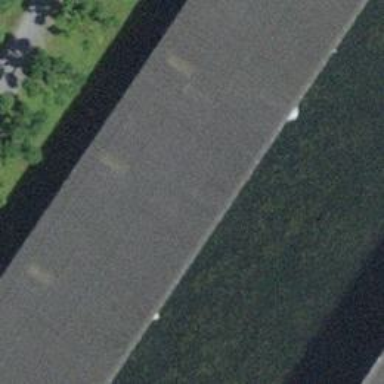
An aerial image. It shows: Boathouse building.